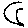
Label: moon